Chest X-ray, PA view. Patient: 57 years old, sex F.
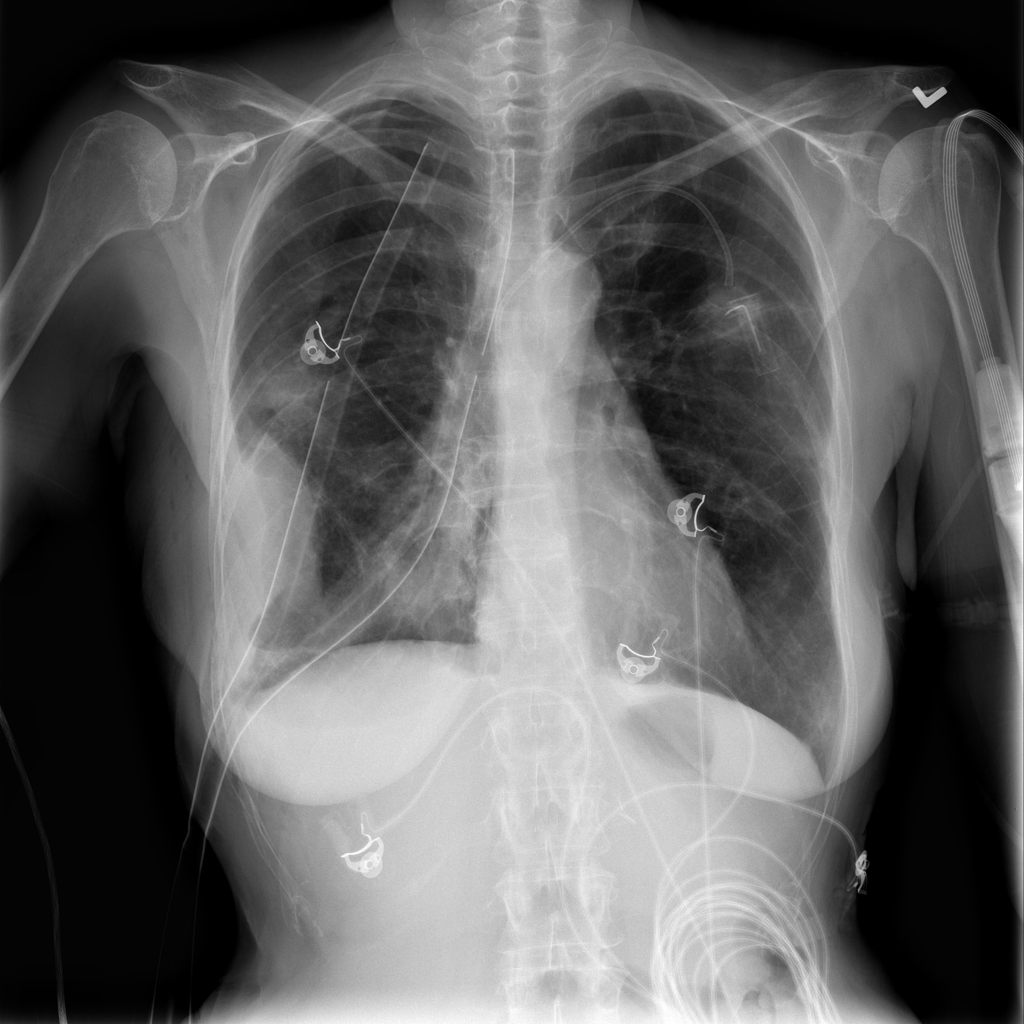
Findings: Emphysema, Pneumothorax